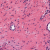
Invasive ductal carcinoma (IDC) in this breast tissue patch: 0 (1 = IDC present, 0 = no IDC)